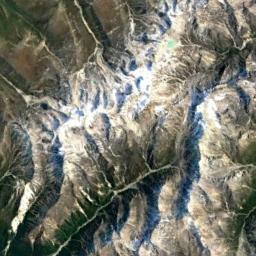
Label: snowberg